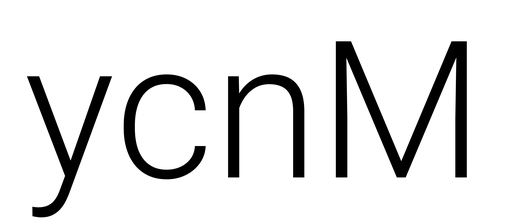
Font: Roboto_Light